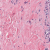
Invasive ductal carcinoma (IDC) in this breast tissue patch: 1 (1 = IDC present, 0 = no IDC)